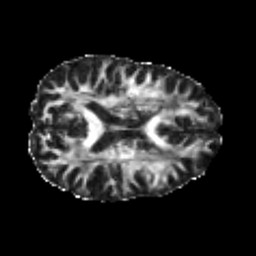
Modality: FA
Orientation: axial
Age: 23
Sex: female
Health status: healthy
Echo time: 0.074 s